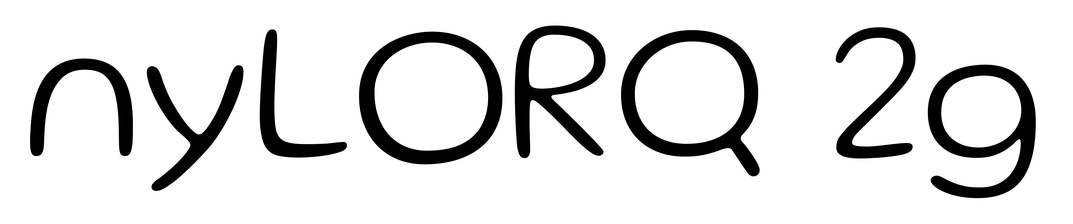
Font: Gluten_ExtraLight